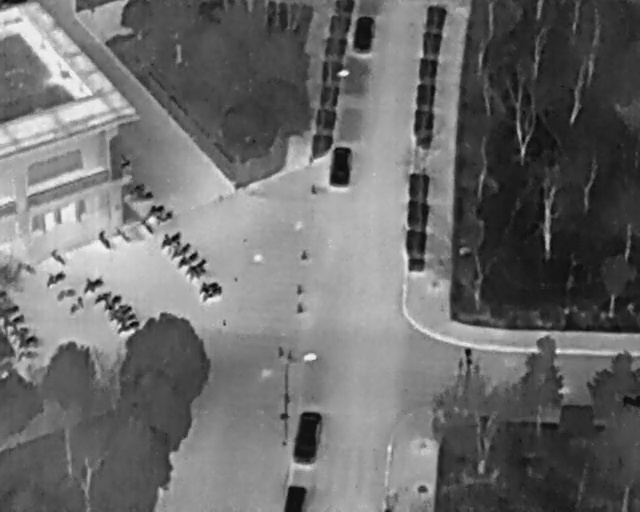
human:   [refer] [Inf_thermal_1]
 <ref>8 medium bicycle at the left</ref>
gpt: <box>[[7, 51, 9, 56, 143], [13, 52, 15, 57, 143], [18, 61, 20, 66, 155], [0, 60, 3, 64, 158], [1, 62, 3, 66, 158], [25, 44, 27, 49, 145], [27, 46, 29, 51, 145], [28, 47, 30, 52, 145]]</box>

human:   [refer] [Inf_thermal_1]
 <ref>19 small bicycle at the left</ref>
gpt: <box>[[18, 30, 20, 33, 156], [20, 34, 21, 38, 158], [21, 36, 22, 40, 175], [23, 38, 25, 42, 149], [25, 40, 26, 44, 149], [22, 42, 23, 46, 49], [14, 45, 17, 47, 148], [17, 44, 20, 46, 136], [7, 49, 10, 51, 133], [9, 55, 11, 59, 155], [10, 58, 13, 61, 128], [15, 55, 16, 60, 148], [16, 56, 18, 61, 141], [17, 58, 19, 63, 141], [18, 60, 20, 64, 155], [0, 56, 1, 58, 2], [0, 58, 2, 62, 2], [3, 64, 5, 68, 2], [3, 67, 5, 71, 169]]</box>

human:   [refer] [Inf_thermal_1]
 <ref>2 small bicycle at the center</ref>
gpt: <box>[[31, 53, 33, 57, 145], [32, 55, 33, 59, 154]]</box>